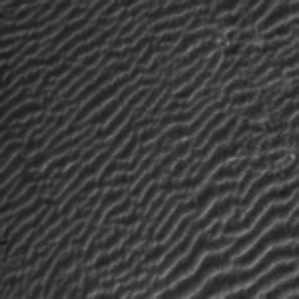
Label: frost